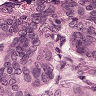
Metastatic tissue present: yes